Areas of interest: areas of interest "Shopping Mall"
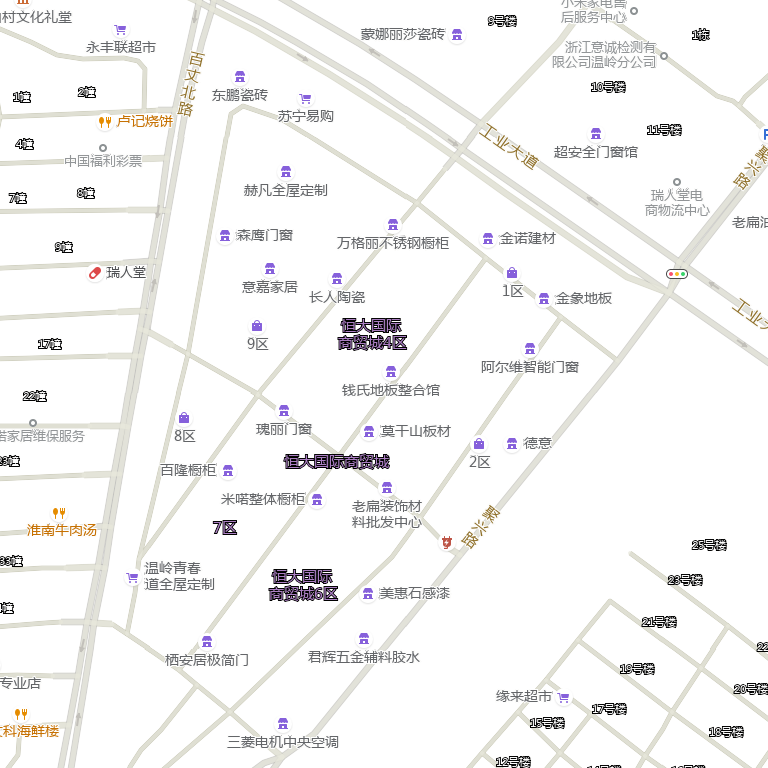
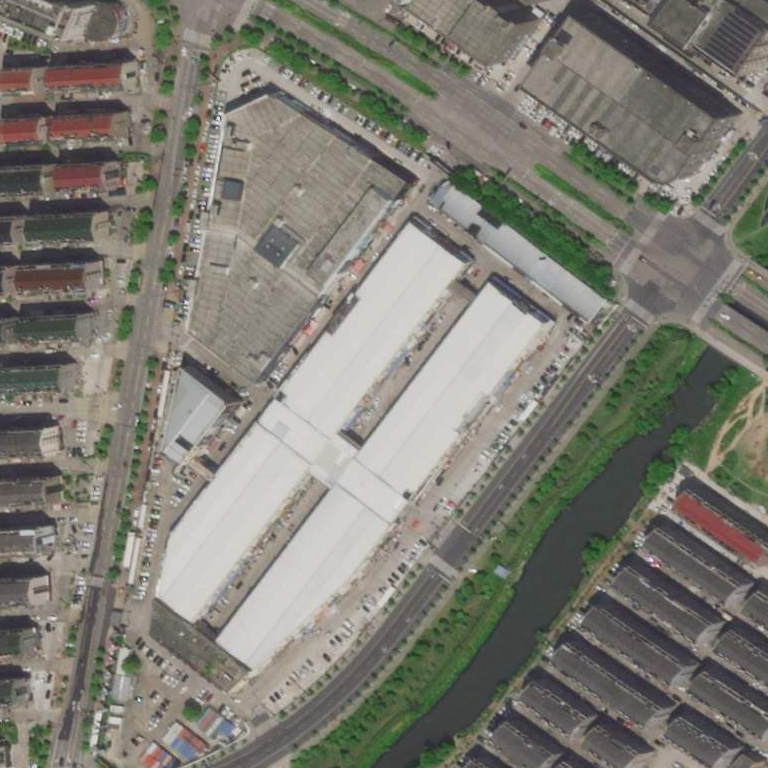